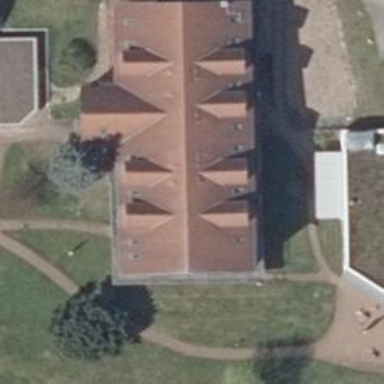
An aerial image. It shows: School building.